Interaction volume radius: 10 \u00c5
Interaction volume height: 15 \u00c5
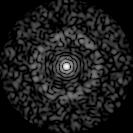
Disorder parameter: 0.8504